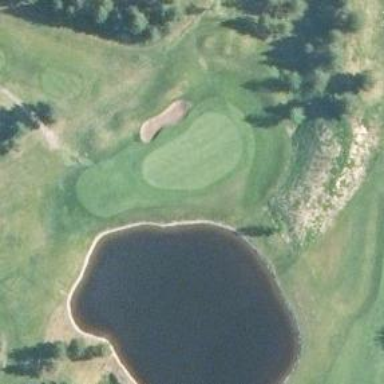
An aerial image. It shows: Golf fairway surrounded by grass.